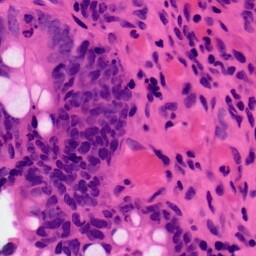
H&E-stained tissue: Colon